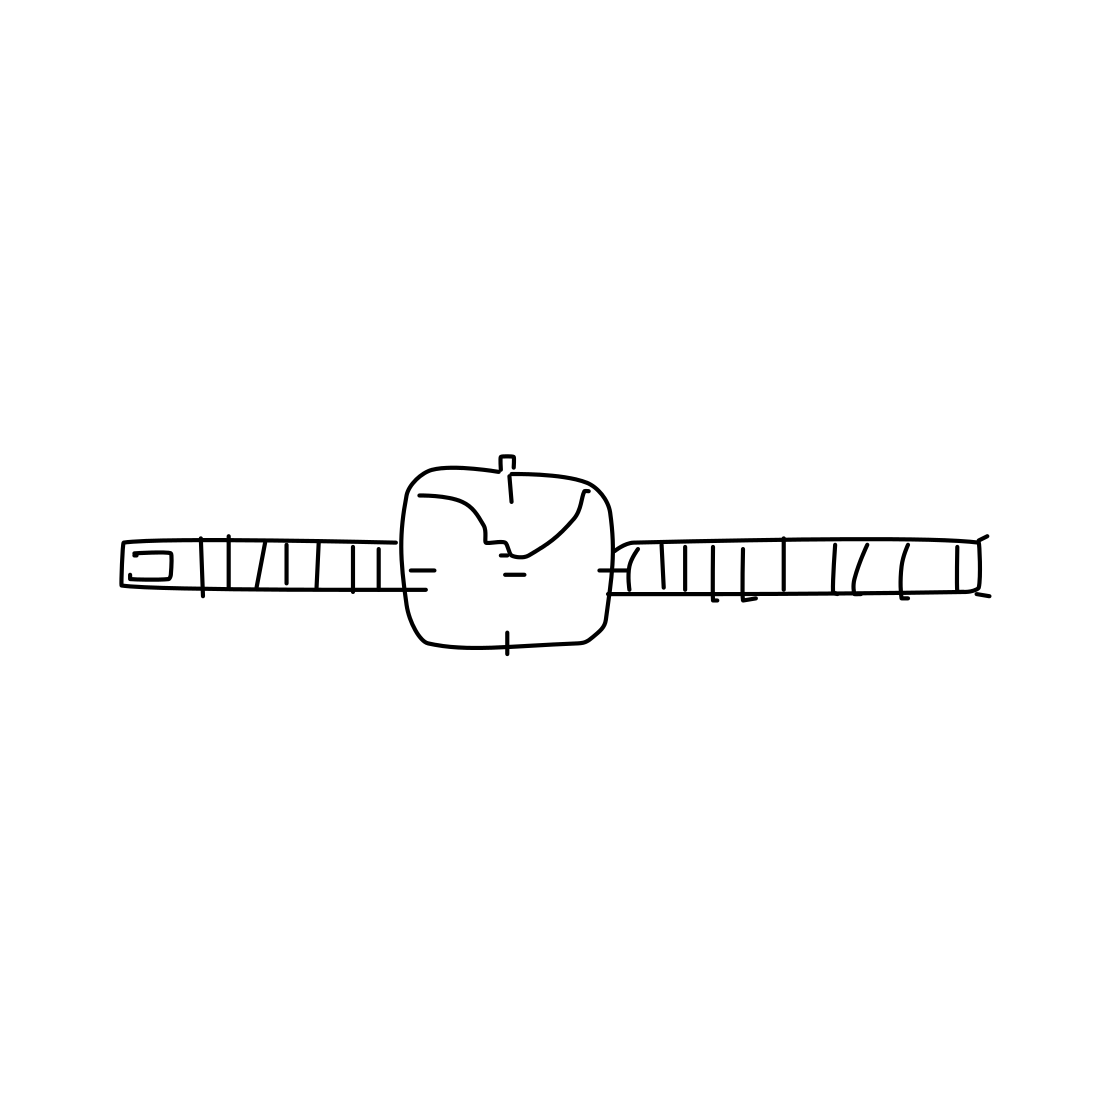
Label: wrist-watch